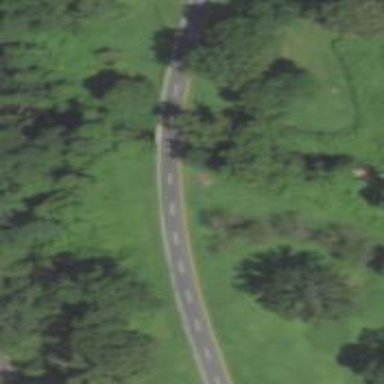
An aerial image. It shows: Asphalt bridge carrying trunk highway that is designated as motorroad and expressway.